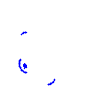
Particle: proton